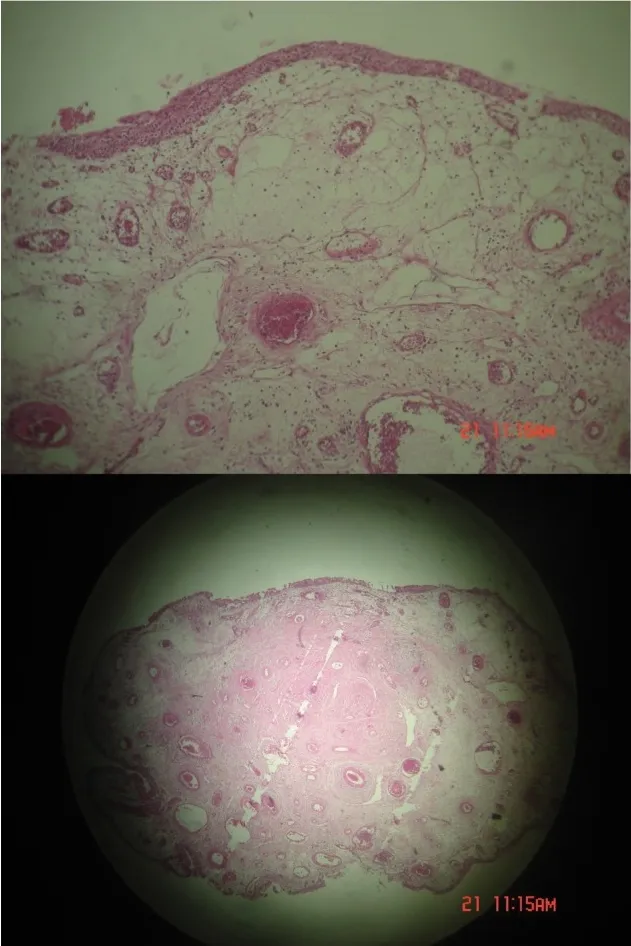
Pathologic Figures.
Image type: pathology (fish)